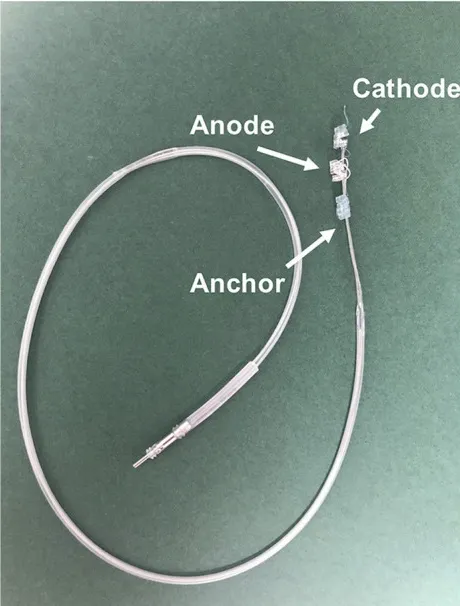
The VNS device and an intraoperative photograph of the left vagosympathetic trunk. The electrode (B).
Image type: medical_photograph (other_medical_photograph)